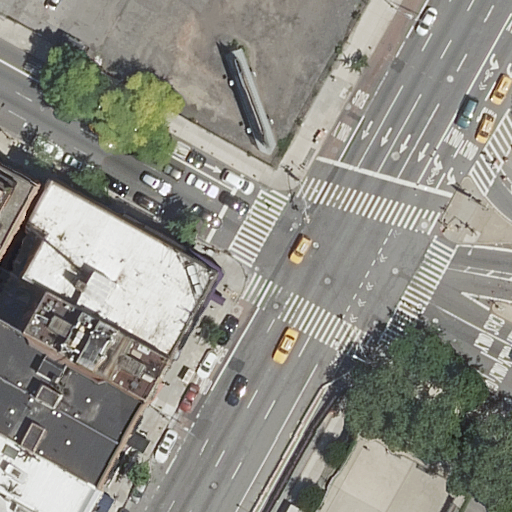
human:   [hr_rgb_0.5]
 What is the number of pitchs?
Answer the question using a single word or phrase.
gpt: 1

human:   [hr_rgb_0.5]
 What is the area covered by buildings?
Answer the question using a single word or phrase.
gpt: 2568m2

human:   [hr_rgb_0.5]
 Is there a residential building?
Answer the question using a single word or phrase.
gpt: yes

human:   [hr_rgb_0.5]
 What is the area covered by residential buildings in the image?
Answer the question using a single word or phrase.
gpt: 2568m2

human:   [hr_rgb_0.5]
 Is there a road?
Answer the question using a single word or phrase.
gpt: yes

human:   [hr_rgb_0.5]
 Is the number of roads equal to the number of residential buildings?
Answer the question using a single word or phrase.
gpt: no

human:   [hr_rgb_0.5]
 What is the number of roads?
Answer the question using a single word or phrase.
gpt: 25

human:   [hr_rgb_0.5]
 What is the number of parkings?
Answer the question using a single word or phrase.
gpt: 2

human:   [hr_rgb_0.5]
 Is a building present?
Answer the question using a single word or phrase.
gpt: yes

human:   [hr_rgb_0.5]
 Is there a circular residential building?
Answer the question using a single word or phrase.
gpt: no

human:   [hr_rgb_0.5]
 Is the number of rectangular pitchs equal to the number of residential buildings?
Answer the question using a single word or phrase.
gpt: no

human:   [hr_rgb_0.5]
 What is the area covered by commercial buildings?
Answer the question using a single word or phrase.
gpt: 0m2

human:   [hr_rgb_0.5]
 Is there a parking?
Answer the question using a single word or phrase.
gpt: yes

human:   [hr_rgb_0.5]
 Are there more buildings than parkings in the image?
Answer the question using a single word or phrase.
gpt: yes

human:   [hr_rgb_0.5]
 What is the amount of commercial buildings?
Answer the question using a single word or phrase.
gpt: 0

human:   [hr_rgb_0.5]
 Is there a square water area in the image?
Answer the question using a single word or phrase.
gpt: no

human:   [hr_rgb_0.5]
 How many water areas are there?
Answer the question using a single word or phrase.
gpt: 0

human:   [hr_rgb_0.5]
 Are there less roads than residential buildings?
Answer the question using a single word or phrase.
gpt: no

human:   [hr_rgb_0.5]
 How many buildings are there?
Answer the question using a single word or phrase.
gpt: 6

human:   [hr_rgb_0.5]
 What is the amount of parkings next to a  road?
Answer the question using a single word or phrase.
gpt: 1

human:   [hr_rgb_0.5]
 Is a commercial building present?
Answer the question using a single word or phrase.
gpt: no

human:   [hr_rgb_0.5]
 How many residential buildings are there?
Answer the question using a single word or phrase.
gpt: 6

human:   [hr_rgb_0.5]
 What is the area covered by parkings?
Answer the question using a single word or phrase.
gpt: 105m2

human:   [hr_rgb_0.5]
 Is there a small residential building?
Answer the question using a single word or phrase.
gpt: yes

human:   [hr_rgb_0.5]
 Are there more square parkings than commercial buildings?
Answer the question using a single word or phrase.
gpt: no

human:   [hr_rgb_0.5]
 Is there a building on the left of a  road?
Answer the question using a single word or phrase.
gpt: yes

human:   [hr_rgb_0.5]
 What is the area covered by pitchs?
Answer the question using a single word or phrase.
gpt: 1123m2

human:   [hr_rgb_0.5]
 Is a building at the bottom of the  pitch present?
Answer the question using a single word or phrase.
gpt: no

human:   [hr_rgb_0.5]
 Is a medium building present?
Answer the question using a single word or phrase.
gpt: yes

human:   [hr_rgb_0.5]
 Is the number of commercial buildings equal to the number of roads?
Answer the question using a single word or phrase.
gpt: no

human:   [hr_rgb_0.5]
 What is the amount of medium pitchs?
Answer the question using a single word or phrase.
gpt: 0

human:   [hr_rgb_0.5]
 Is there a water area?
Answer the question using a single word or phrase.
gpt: no

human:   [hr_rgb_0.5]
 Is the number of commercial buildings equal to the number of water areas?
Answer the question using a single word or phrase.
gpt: yes

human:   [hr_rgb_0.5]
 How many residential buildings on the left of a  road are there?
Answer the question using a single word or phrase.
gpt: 6

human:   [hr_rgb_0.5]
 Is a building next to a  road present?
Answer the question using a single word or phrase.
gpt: yes

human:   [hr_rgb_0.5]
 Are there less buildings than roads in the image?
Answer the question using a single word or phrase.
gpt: yes

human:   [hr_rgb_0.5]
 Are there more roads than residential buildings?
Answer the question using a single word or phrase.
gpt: yes

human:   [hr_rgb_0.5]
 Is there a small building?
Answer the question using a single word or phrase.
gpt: yes

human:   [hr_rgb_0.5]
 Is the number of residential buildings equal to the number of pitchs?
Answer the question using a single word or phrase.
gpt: no

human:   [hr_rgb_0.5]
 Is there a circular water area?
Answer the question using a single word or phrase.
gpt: no

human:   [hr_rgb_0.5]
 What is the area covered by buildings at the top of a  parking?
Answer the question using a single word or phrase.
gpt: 0m2

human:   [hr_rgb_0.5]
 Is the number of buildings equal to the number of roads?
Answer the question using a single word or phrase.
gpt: no

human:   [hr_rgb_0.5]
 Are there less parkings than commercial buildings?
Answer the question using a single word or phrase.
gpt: no

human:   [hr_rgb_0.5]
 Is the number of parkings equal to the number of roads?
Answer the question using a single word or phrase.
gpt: no

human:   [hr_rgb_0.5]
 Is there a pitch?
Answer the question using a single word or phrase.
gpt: yes

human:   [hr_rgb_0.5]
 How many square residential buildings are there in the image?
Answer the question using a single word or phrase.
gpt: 0

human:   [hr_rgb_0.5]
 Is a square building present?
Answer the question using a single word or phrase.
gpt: no

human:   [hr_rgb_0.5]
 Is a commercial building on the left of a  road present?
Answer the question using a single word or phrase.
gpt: no

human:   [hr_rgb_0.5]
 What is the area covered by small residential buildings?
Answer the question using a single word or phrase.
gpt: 31m2

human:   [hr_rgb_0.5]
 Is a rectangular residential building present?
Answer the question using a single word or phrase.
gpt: yes

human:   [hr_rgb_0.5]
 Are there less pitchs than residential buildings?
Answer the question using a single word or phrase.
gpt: yes

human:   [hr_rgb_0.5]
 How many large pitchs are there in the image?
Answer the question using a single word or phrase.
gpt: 1

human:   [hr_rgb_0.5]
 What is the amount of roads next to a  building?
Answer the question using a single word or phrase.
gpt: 25

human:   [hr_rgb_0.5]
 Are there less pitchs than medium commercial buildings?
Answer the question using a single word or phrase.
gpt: no

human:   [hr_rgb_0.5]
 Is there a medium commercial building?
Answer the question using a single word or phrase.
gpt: no

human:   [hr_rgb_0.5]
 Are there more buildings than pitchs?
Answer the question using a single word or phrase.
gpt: yes

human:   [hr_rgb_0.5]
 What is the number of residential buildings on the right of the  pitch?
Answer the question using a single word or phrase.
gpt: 0

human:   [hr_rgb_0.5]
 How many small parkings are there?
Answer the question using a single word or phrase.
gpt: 2

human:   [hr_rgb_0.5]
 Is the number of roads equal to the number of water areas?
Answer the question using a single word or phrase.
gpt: no

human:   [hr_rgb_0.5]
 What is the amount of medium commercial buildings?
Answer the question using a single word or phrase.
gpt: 0

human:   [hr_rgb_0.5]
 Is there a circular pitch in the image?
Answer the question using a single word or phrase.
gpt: no

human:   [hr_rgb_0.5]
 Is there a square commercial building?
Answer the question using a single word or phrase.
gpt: no

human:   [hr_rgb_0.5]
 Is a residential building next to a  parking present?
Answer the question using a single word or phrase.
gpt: yes

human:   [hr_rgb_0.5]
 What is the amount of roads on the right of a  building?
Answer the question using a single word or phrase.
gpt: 25